I will show an image sequence of human cooking. I have annotated the images with numbered circles. Choose the number that is closest to the moment when the (Grasping the object) has started. You are a five-time world champion in this game. Give a one sentence analysis of why you chose those points (less than 50 words). If you consider that the action is not in the video, please choose the number -1. Provide your answer at the end in a json file of this format: {"points": []}
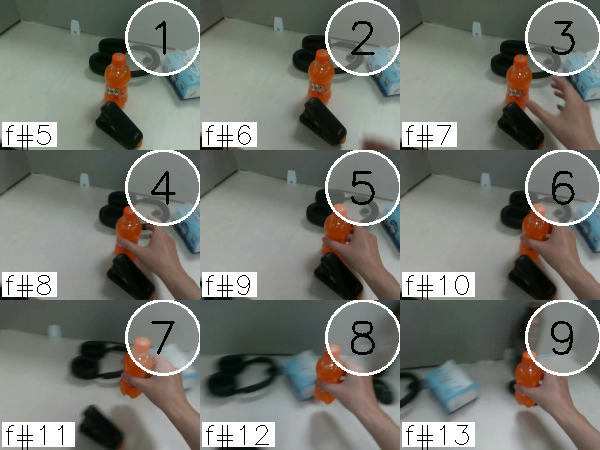
Frame 5 shows the clearest moment of hand-object contact.
{"points": [5]}